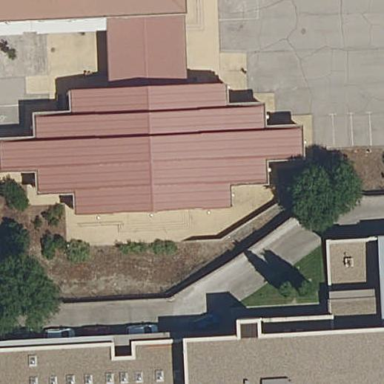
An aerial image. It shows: School building.